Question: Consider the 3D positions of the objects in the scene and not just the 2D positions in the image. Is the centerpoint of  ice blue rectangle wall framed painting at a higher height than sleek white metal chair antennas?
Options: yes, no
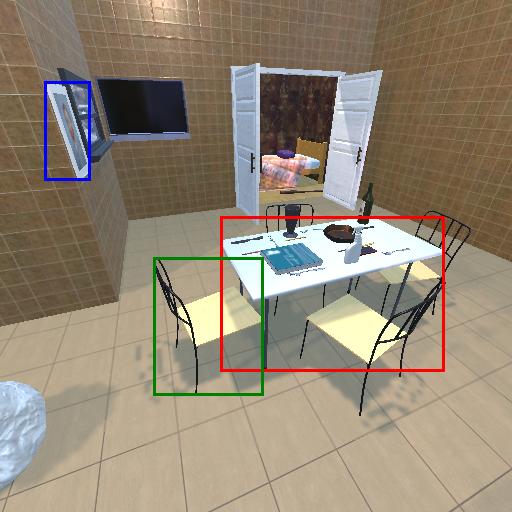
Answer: yes